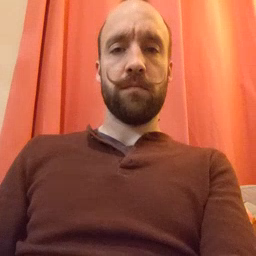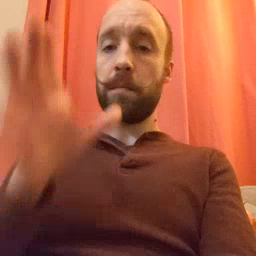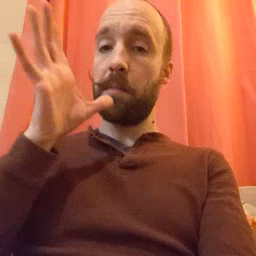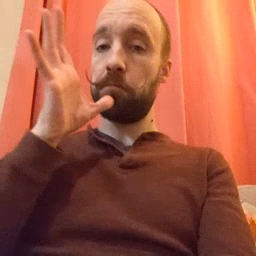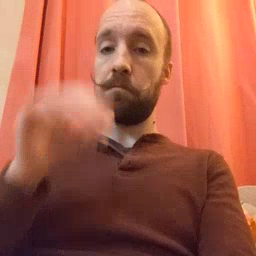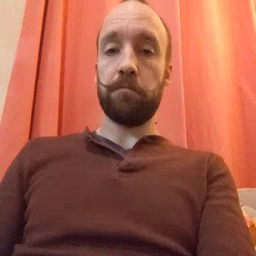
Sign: mom